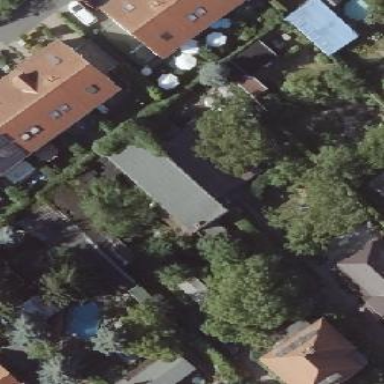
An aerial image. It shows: Shed.